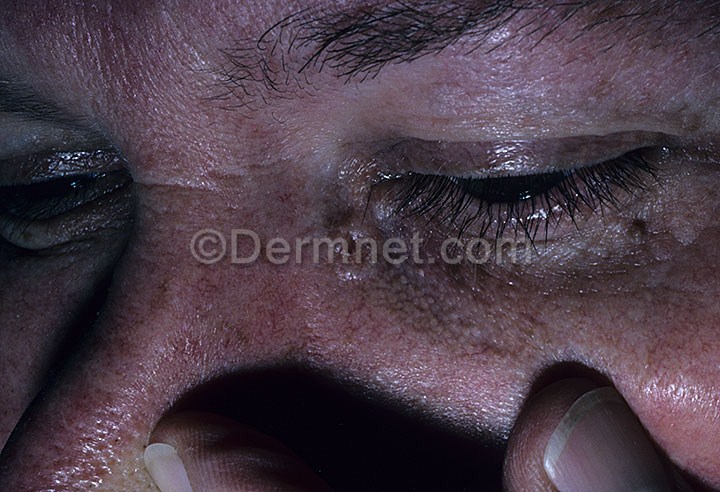
Disease: Actinic Keratosis Basal Cell Carcinoma and other Malignant Lesions